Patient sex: F
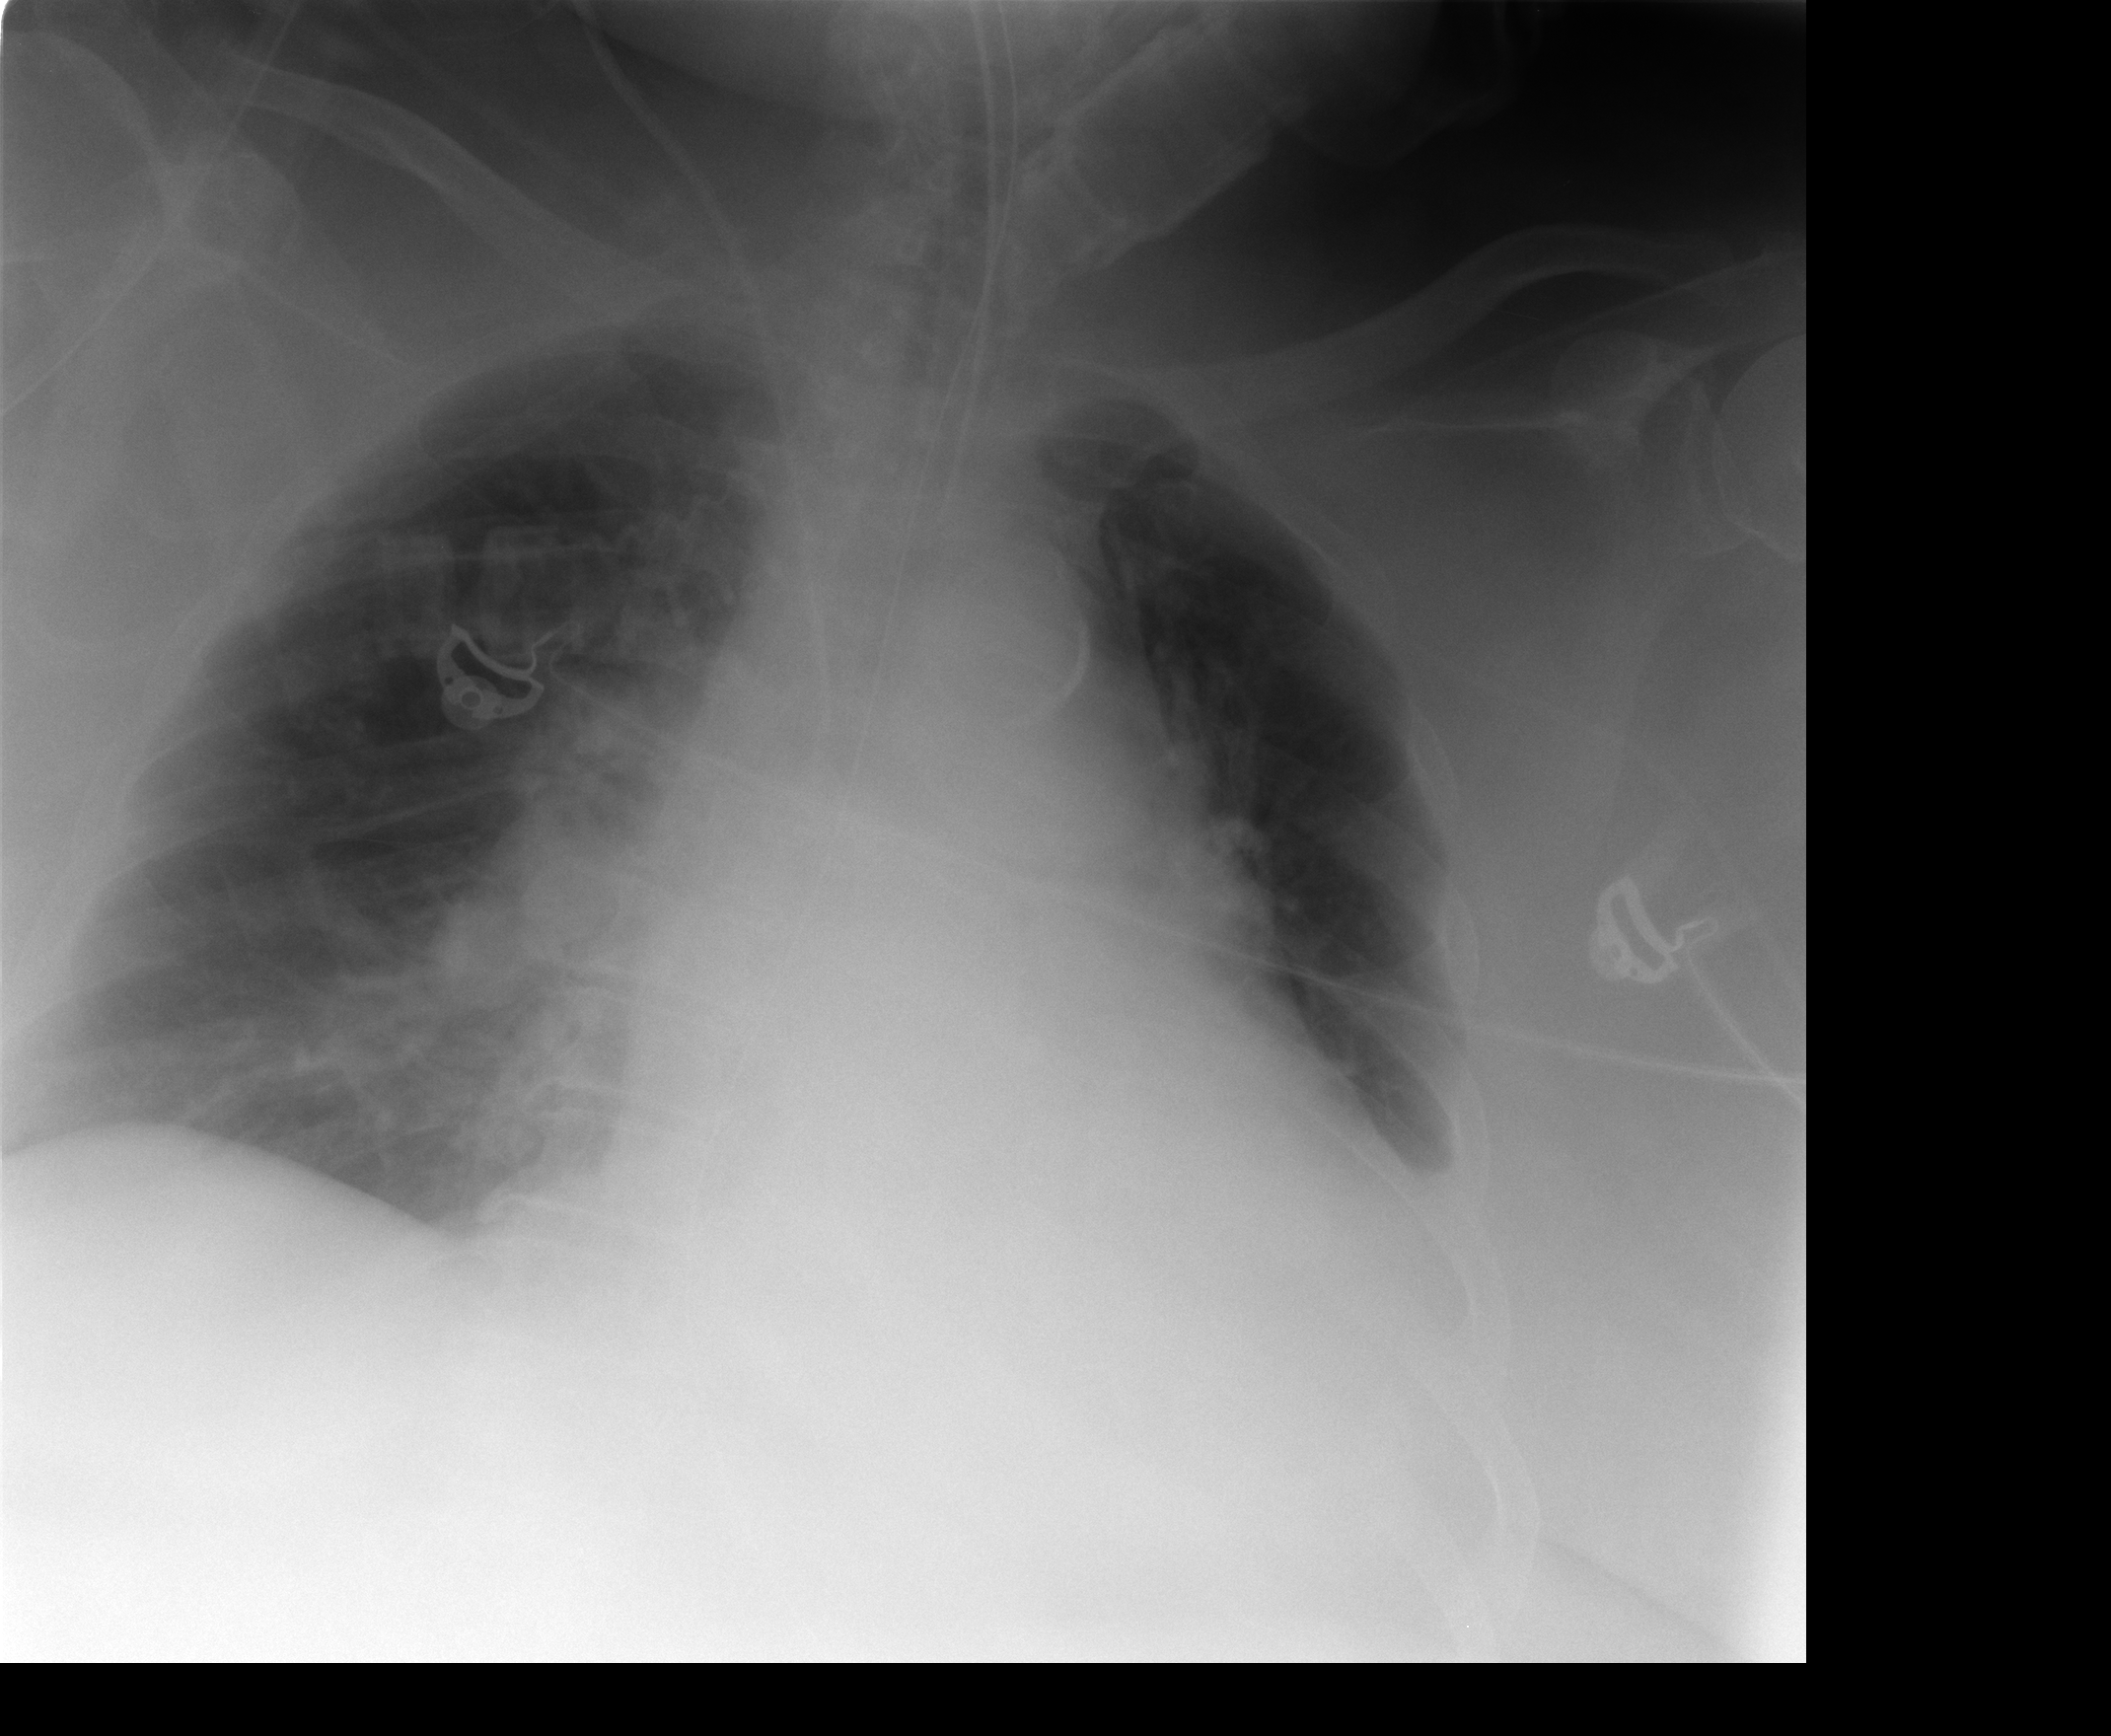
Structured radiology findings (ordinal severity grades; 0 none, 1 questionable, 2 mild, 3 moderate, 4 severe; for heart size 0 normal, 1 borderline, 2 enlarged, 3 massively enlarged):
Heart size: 2
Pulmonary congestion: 2
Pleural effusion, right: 1
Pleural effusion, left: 2
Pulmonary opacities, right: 1
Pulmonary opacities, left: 0
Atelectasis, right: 2
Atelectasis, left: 2